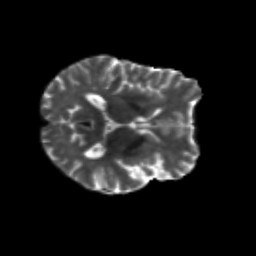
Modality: T2w
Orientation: axial
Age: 49
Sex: male
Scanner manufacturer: siemens
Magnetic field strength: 3 T
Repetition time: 4.71 s
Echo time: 0.0906 s